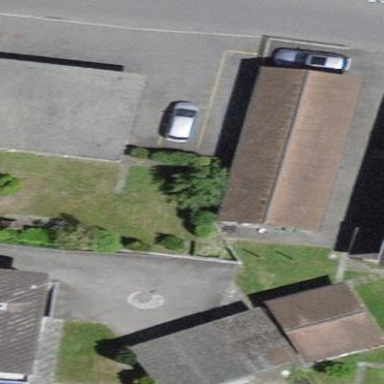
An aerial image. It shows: Garage.